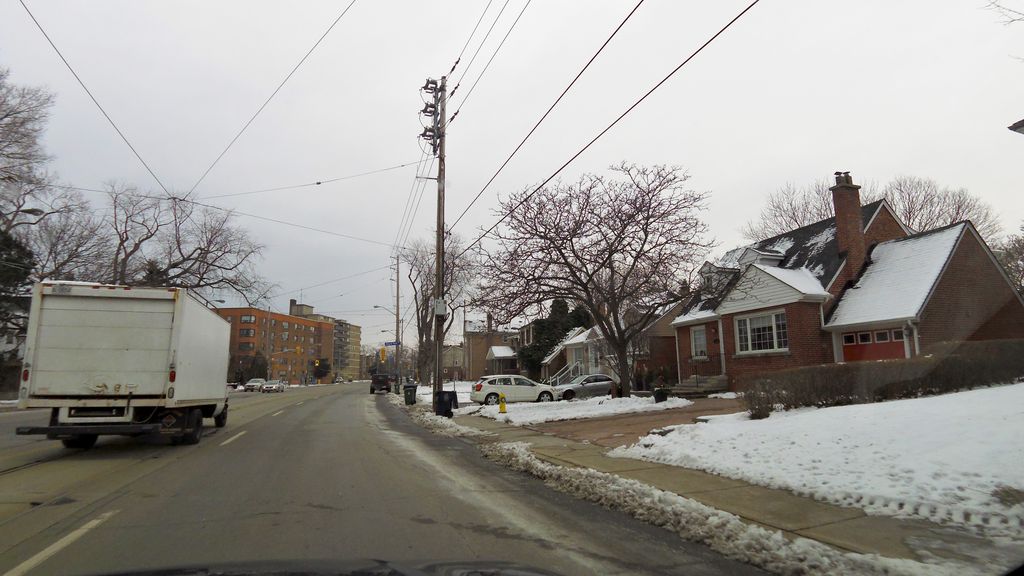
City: toronto